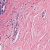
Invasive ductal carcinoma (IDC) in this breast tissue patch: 0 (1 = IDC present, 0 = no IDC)